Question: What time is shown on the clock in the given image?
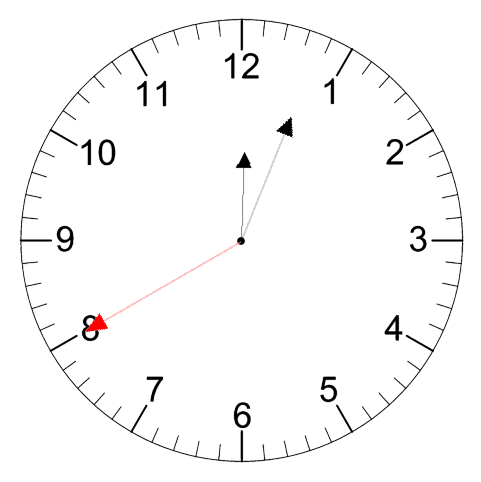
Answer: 12:03:40